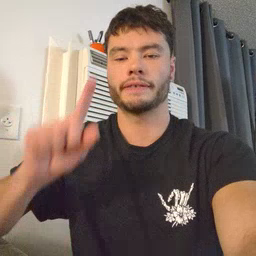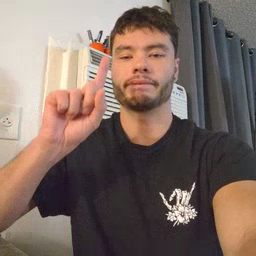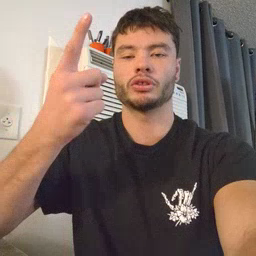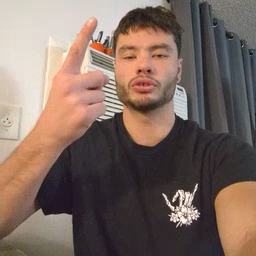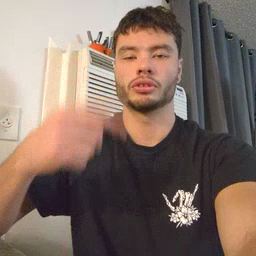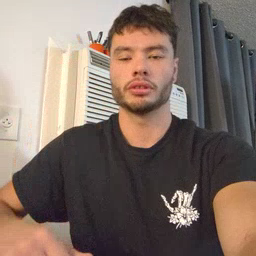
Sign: first